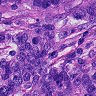
Metastatic tissue present: yes